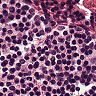
Metastatic tissue present: no